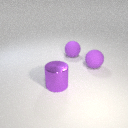
large purple rubber sphere to the right of large purple metal cylinder